Question: I am trying to get the storyboards for iOS 6.1 and 7.0 to appear normally. But for some reason the buttons from iOS 6.1 are no longer buttons and are just links. Why does that happen?
And most importantly, why did a part of the screen content on the iOS 7 screen get shifted up? Now when I try to shift it down, the iOS 6.1 content appears too low.
Here is a split screen of what is happening:

Thank you!
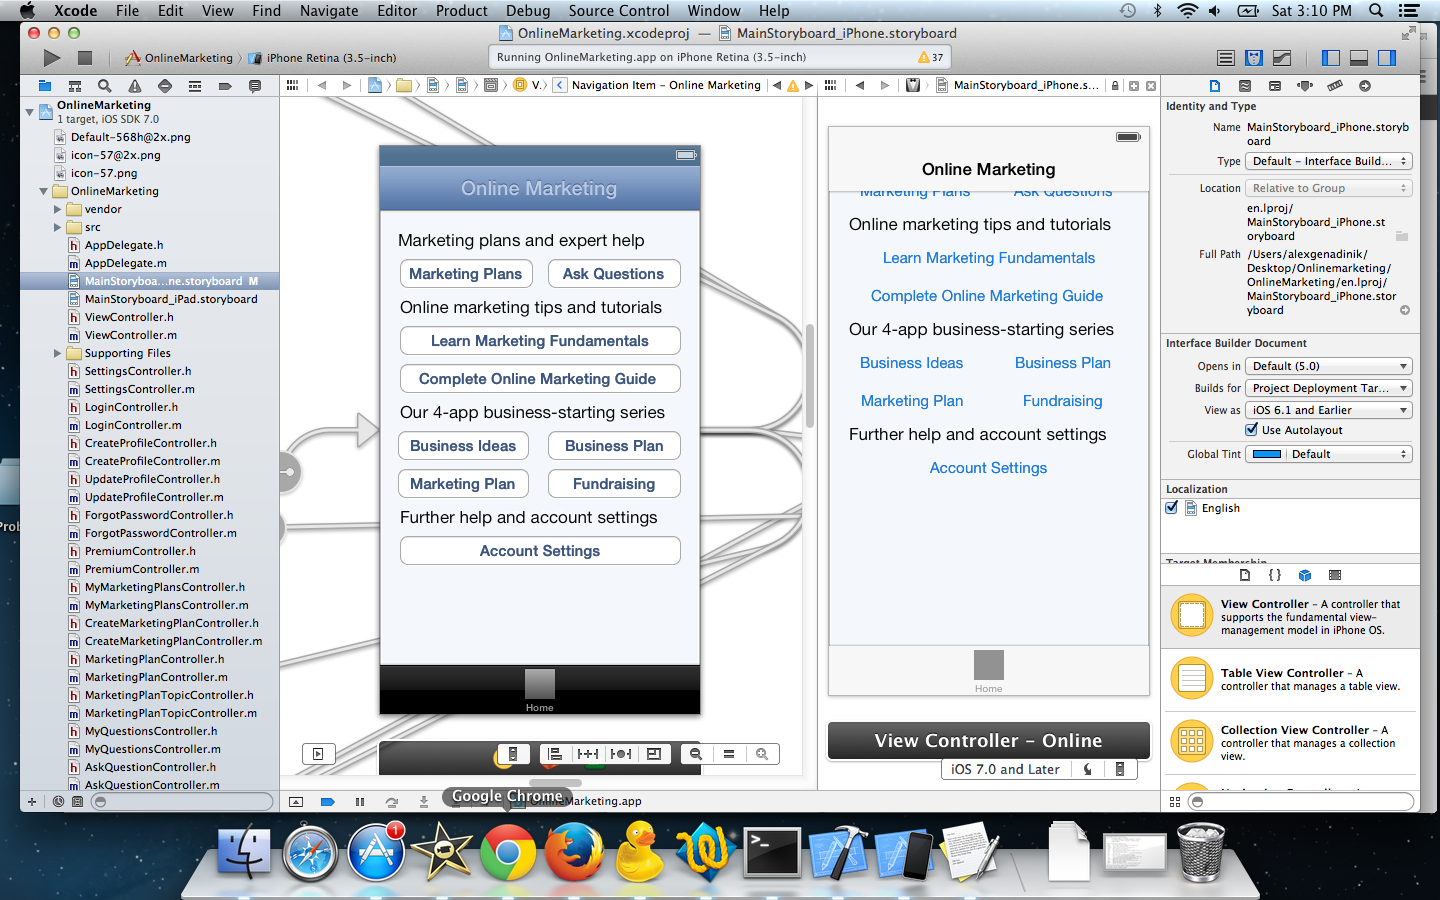
Answer: Many of the defaults for interface items have changed for iOS 7. The standard default button is just a piece of text, with no borders. Also, the screen displays underneath the nav bar now. Use the edgesForExtendedLayout setting and change it from its default of UIRectEdgeAll to get the view to not show under other things.
Welcome to iOS 7! Its not a bug-- its the new default interface.
Check out the iOS 7 transition guide <URL>
Here is where to set it in Interface Builder: